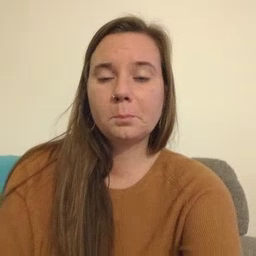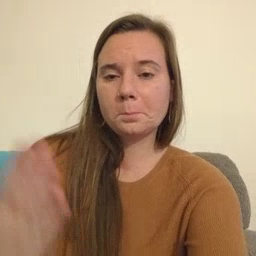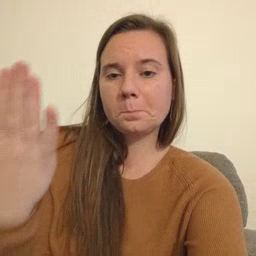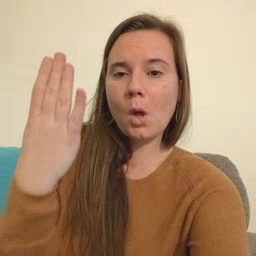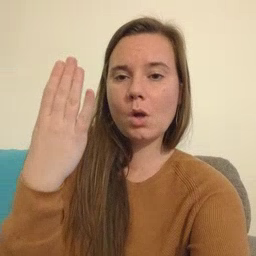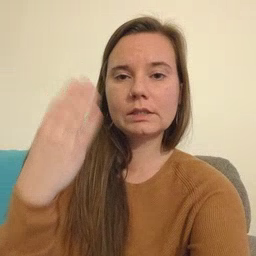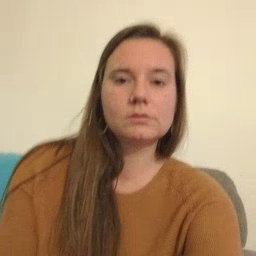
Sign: morning